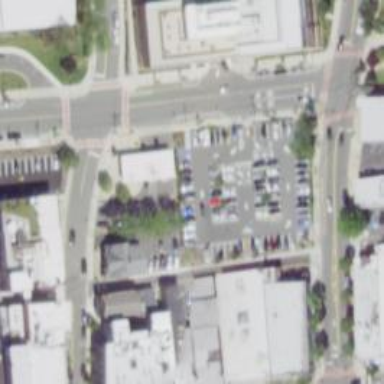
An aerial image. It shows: Parking area with surface.